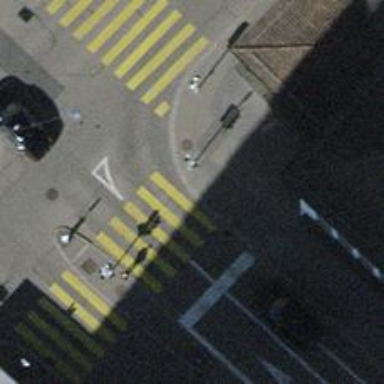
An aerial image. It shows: Kerb barrier.